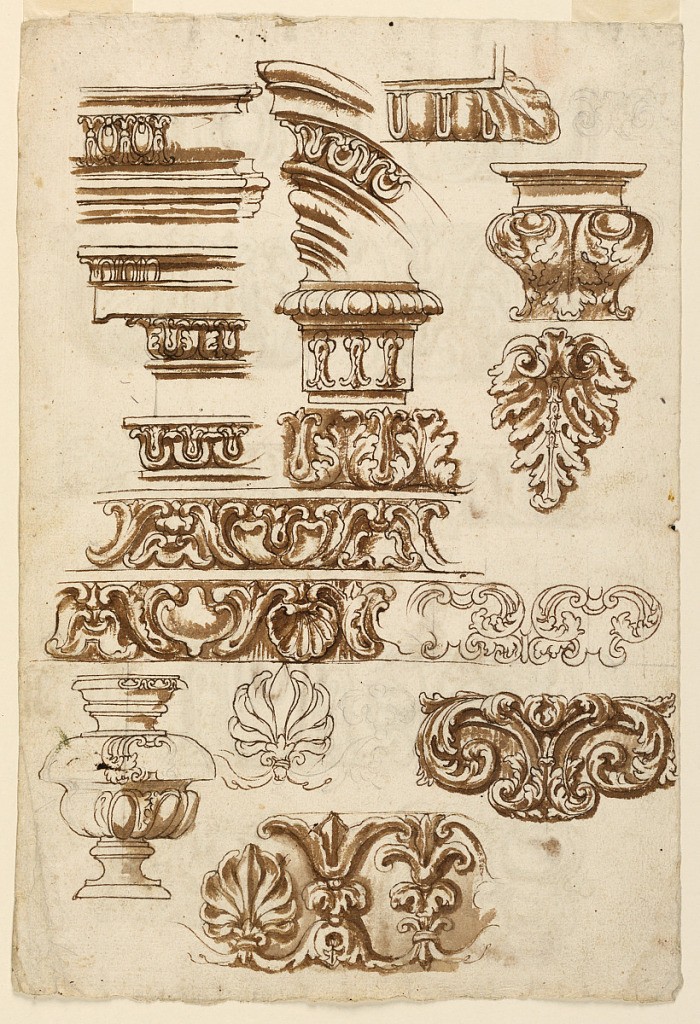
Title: Molding and Ornamentation
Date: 1625–50
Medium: Pen and brown ink, brown wash, black chalk Support: white laid paper
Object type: Drawing
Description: Vertical format, Obverse: top left; left corner of an entablature. Top center: an entablature with right cornice of a broken pediment and an acanthus frieze. Top right: ovolo and leaf as right bottom of a frame; sketch of leaf and scroll motif; bracket, hanging leaf. Center: Frieze with acanthus motifs escutcheons and shells. Bottom: vase, palmette, a motif consisting of two acanthus scrolls, frieze with palmette and acanthus plants. Reverse: top row: two ovoli. Second row: a palmette frieze; body of a pilaster capital. Third row: Upper right corner of an ovolo moulding three mouldings: ovolo with blossom, lyre escutcheons, vivid ribbon. Fourth row: base moulding with palmette and acanthus, at left; ovolo with hanging blossoms, at right; waterleaf crest. Bottom: frieze if fan motifs with shells and of acanthus calice.